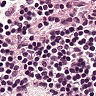
Metastatic tissue present: no